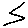
Label: zigzag